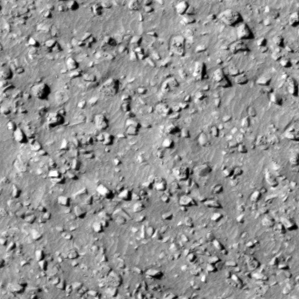
Label: non_frost